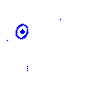
Particle: proton